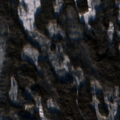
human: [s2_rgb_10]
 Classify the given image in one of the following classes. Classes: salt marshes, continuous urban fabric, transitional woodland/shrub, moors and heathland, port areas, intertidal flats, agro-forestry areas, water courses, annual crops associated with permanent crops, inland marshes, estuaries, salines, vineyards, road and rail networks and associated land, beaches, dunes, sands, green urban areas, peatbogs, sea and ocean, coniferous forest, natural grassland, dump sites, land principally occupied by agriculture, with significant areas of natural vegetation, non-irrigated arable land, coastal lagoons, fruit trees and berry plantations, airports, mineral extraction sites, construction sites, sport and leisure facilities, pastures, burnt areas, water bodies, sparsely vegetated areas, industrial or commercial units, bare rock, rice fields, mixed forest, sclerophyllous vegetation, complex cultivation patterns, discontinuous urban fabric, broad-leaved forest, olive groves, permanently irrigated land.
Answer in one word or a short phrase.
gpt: coniferous forest, transitional woodland/shrub